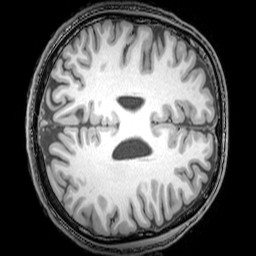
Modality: T1w
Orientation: axial
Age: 20
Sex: male
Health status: healthy
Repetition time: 0.081 s
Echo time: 0.037 s